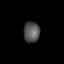
Tissue: lung
Cell type: Epithelial cells
Senescence score: 0.1513
Nuclear area (px): 323
Mean DAPI intensity: 85.257